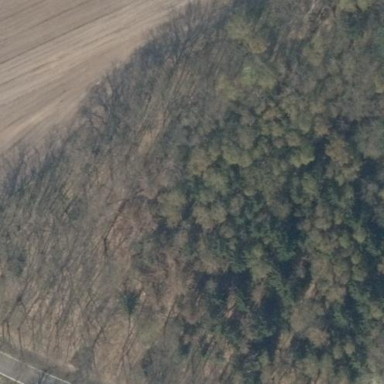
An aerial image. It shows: Forest area.